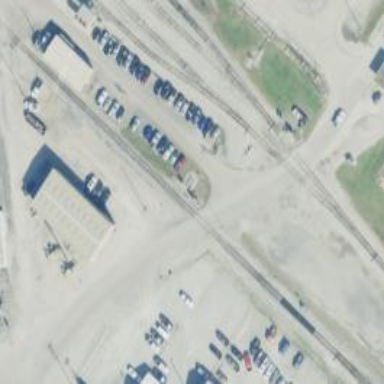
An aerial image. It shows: Railway level crossing.